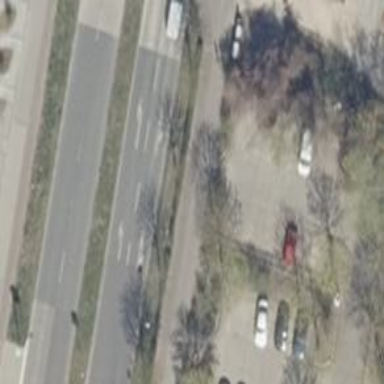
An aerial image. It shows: Concrete parking aisle designated as service road.